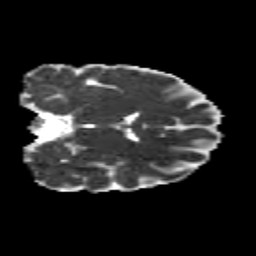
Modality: MD
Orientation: coronal
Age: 26
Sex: male
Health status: healthy
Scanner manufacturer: siemens
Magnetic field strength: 3 T
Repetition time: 10.8 s
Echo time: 0.082 s